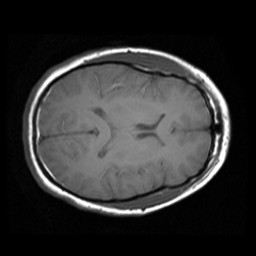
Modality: T1w
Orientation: axial